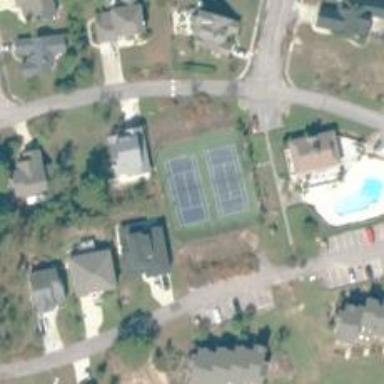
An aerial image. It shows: Tennis court on pitch designated for leisure land.